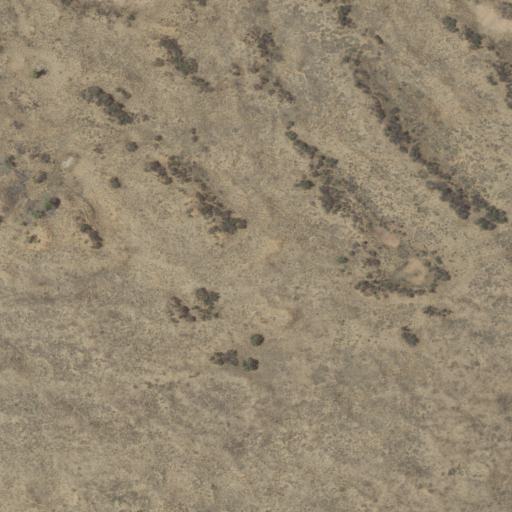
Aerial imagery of mountain in New Mexico named Sand Hill containing only shrub